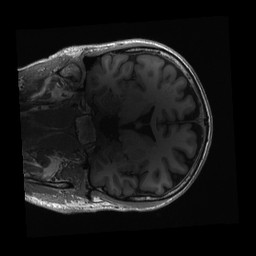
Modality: T1w
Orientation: coronal
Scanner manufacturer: siemens
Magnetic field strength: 3 T
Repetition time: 2.3 s
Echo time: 0.00279 s